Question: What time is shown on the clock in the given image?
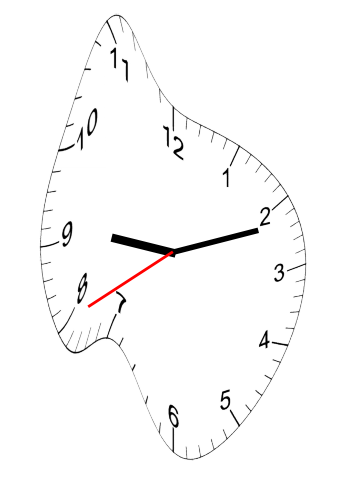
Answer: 09:11:40